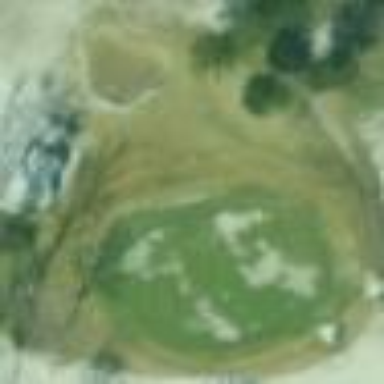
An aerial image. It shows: Scenic golf fairway.